Question: I would like to use a unique identifier to determine whether my application moved to a different computer. The MAC address seems to be suitable for this purpose. The code I use is this:
'''
Procedure TForm4.GetMacAddress;
var item: TListItem;
objWMIService : OLEVariant;
colItems : OLEVariant;
colItem : OLEVariant;
oEnum : IEnumvariant;
iValue : LongWord;
wmiHost, root, wmiClass: string;
i: Int32;
function GetWMIObject(const objectName: String): IDispatch;
var
chEaten: Integer;
BindCtx: IBindCtx;//for access to a bind context
Moniker: IMoniker;//Enables you to use a moniker object
begin
OleCheck(CreateBindCtx(0, bindCtx));
OleCheck(MkParseDisplayName(BindCtx, StringToOleStr(objectName), chEaten, Moniker));//Converts a string into a moniker that identifies the object named by the string
OleCheck(Moniker.BindToObject(BindCtx, nil, IDispatch, Result));//Binds to the specified object
end;
begin
wmiHost := '.';
root := 'root\CIMV2';
wmiClass := 'Win32_NetworkAdapterConfiguration';
objWMIService := GetWMIObject(Format('winmgmts:\%s\%s',[wmiHost,root]));
colItems := objWMIService.ExecQuery(Format('SELECT * FROM %s',[wmiClass]),'WQL',0);
oEnum := IUnknown(colItems._NewEnum) as IEnumVariant;
i := 0;
while oEnum.Next(1, colItem, iValue) = 0 do
begin
Item := View.Items.Add;
item.Caption := Copy (colItem.Caption, 2, 8);
Item.SubItems.Add (colItem.Description);
Item.SubItems.Add (colItem.ServiceName);
Item.SubItems.Add (VarToStrNil (colItem.MACAddress));
if (VarToStrNil(colItem.MACAddress) <> '')
then Item.SubItems.Add ('yes')
else Item.SubItems.Add ('no');
if colItem.IPEnabled
then Item.SubItems.Add ('yes')
else Item.SubItems.Add ('no');
Item.SubItems.Add (VarToStrNil (colItem.SettingID));
Item.SubItems.Add (IntToStr (colItem.InterfaceIndex));
end; // if
end; // GetMacAddress //
'''
My machine has one network port, but this code finds 18 network related ports/things/whatever. Among them there are four MAC adresses. I presume that a network port should be IP enabled so that leaves two left (labeled MAC in the image). Is it correct to assume that of the ports thus filtered, the one with the lowest index is the hardware port?

in the snapshot above the Realtek adapter is the only physical adapter in the machine. The other adapter is the VirtualBox virtual adapter. The answer of TLama identifies these two adapters, but is there a way to find the address of the only Physical (Realtek) adapter?
EJP pointed out that the MAC address can be changed. This somewhat undermines my purpose, but as I am looking for a solution that fits most situations I decided to live with it.
TLama and TOndrej pointed to several solutions. Both end up with a situation that a physical adapter could not be found without any doubt.
TLama's excellent reading list shows that there is probably not a certain way to determine the physical adapter. The article mentioned in the first bullet shows how to shrink the amount of adapters based on some simple assumptions. The article in the third bullet shows how to select the adapter connected to the PCI bus, which is in fact exactly what I wanted to know. There are some weird exceptions mentioned in the article but I think this will provide an answer in most cases.
Thank you all for your contributions!
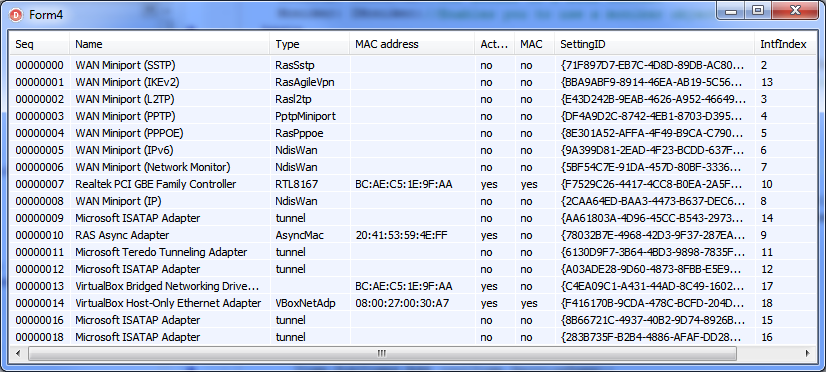
Answer: Use the <URL> class instead. It has the 'PhysicalAdapter' member. The following example should list you the MAC addresses of physical adapters:
'''
program Program1;
{$APPTYPE CONSOLE}
uses
SysUtils, ActiveX, ComObj, Variants;
procedure GetWin32_NetworkAdapterInfo;
const
WbemUser = '';
WbemPassword = '';
WbemComputer = 'localhost';
wbemFlagForwardOnly = $<PHONE>;
var
ElementCount: LongWord;
FWMIService: OleVariant;
FWbemObject: OleVariant;
EnumVariant: IEnumVARIANT;
FSWbemLocator: OleVariant;
FWbemObjectSet: OleVariant;
begin;
FSWbemLocator := CreateOleObject('WbemScripting.SWbemLocator');
FWMIService := FSWbemLocator.ConnectServer(WbemComputer, 'root\CIMV2', WbemUser, WbemPassword);
FWbemObjectSet := FWMIService.ExecQuery('SELECT * FROM Win32_NetworkAdapter WHERE PhysicalAdapter = 1', 'WQL', wbemFlagForwardOnly);
EnumVariant := IUnknown(FWbemObjectSet._NewEnum) as IEnumVariant;
while EnumVariant.Next(1, FWbemObject, ElementCount) = 0 do
begin
Writeln(Format('MACAddress %s', [VarToStr(FWbemObject.MACAddress)]));
FWbemObject := Unassigned;
end;
end;
begin
try
CoInitialize(nil);
try
GetWin32_NetworkAdapterInfo;
finally
CoUninitialize;
end;
except
on E:EOleException do
Writeln(Format('EOleException %s %x', [E.Message,E.ErrorCode]));
on E:Exception do
Writeln(E.Classname, ':', E.Message);
end;
Writeln('Press Enter to exit');
Readln;
end.
'''
Based on the code generated by the <URL>.
You are actually trying to filter out the adapters which belongs to virtual machines, what is not that easy since they are simulated like to be as physical ones (you can even see them in Device Manager as the physical adapters), so you cannot distinguish them e.g.:
- 'DHCPEnabled'<URL>
- <URL>